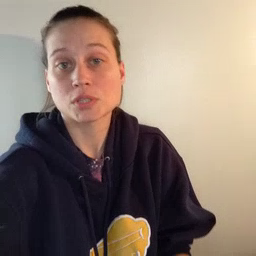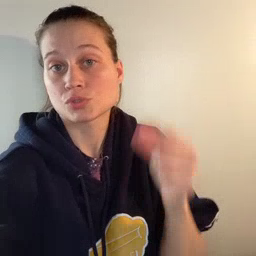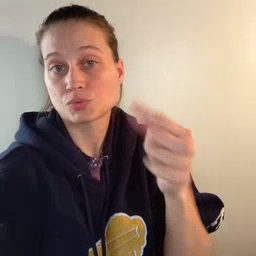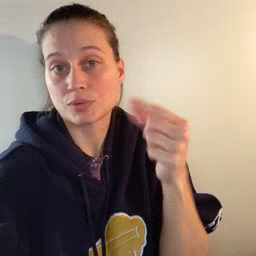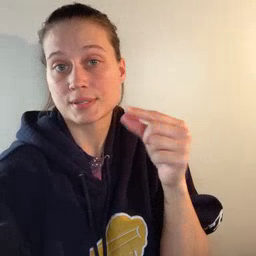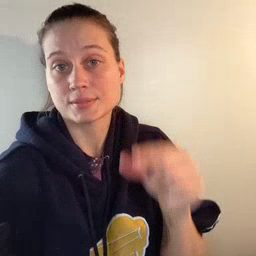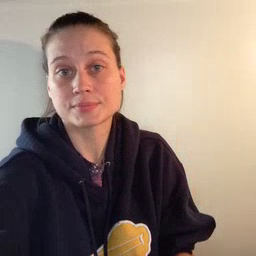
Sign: green